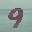
Label: 9